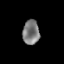
Tissue: lung
Cell type: Epithelial cells
Senescence score: 0.212
Nuclear area (px): 398
Mean DAPI intensity: 124.925